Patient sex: M
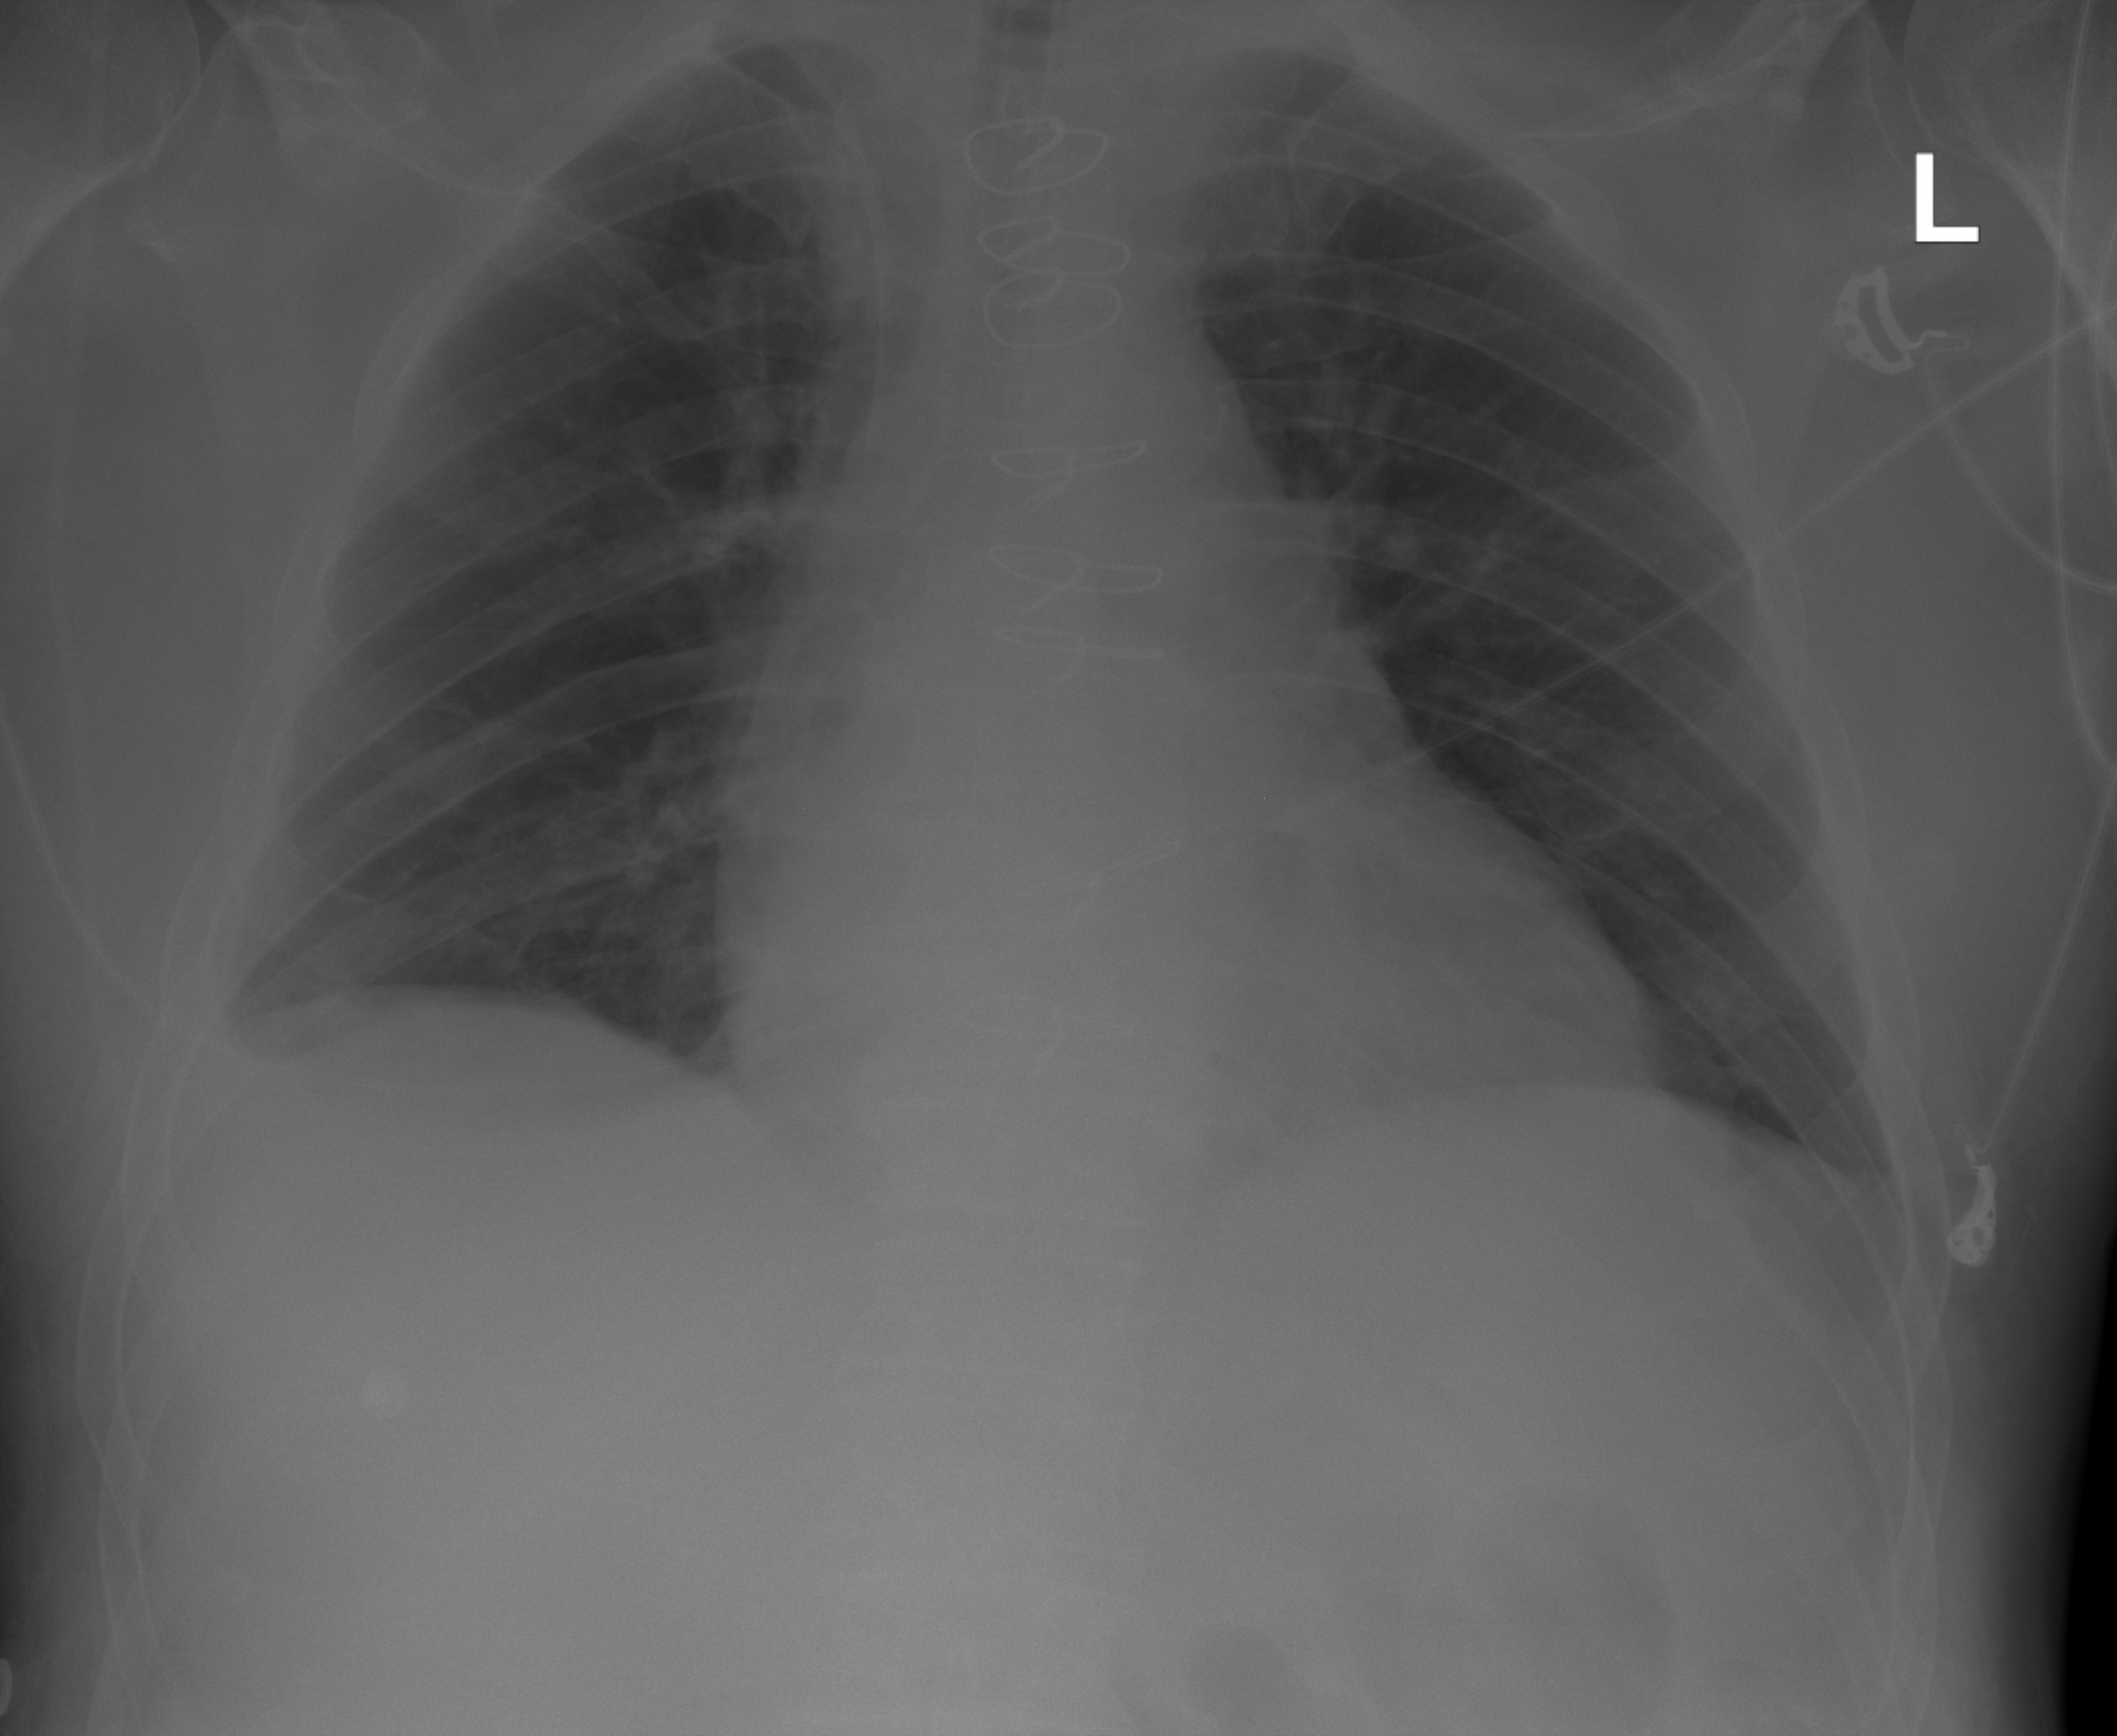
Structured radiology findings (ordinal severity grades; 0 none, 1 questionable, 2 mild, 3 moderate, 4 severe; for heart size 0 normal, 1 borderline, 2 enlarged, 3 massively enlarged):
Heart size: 0
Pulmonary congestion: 0
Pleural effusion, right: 2
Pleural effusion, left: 0
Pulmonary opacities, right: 0
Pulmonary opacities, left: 0
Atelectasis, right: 0
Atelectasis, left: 0